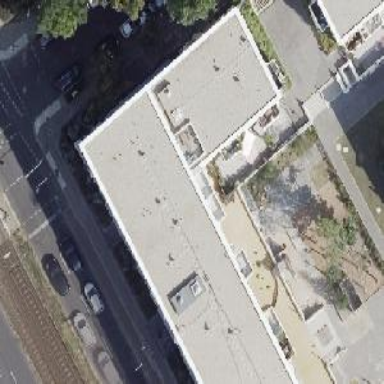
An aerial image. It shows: White building with flat roof.